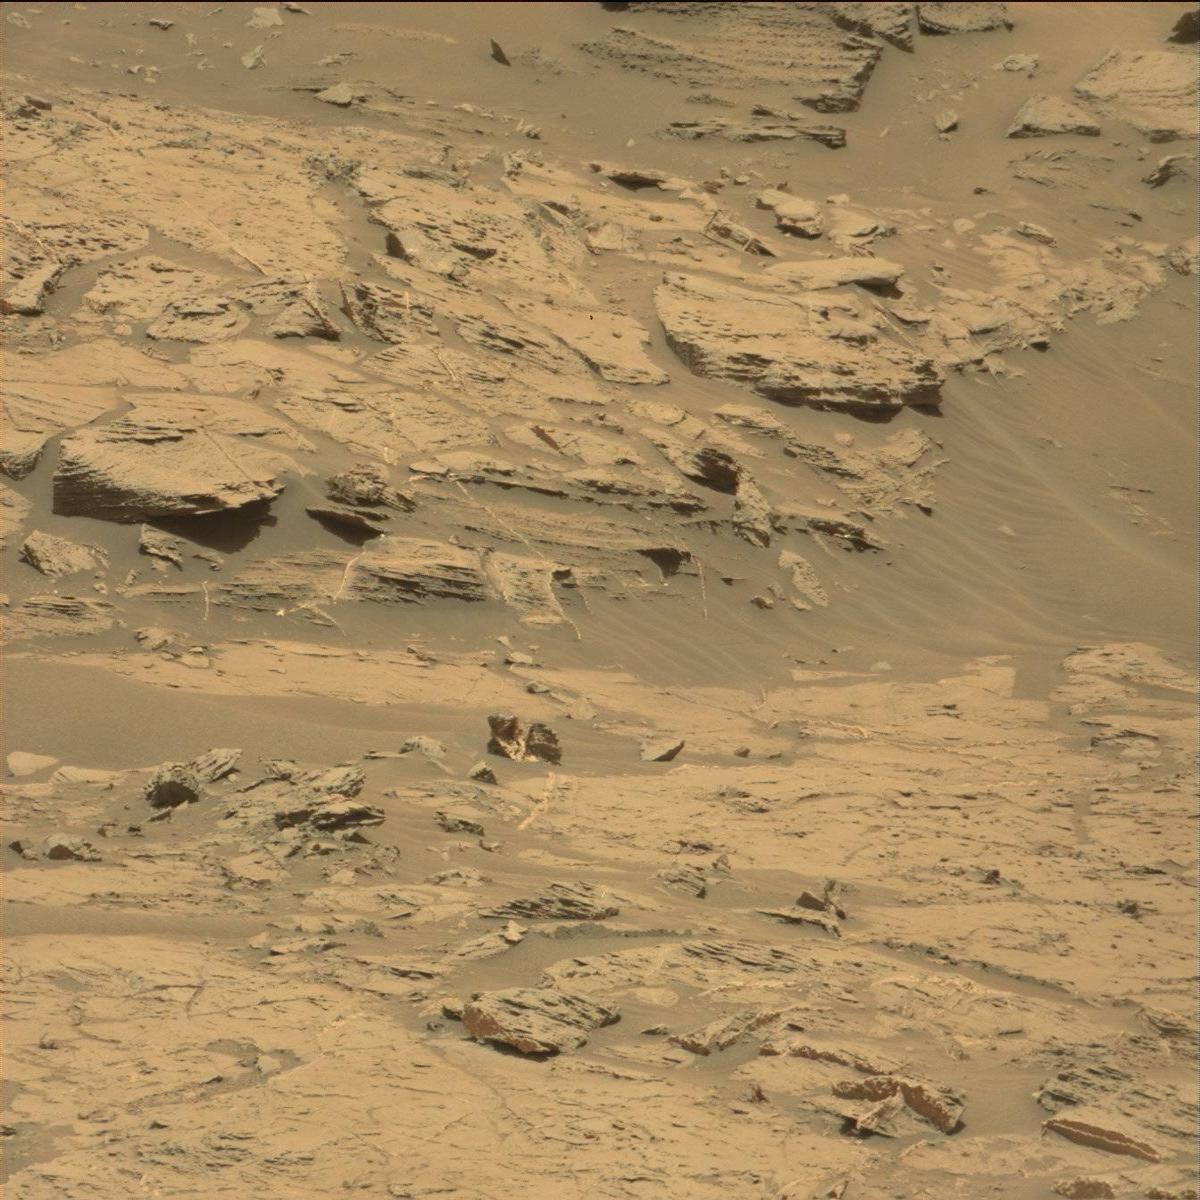
Terrain classes present: Bedrock, Sand / Soil